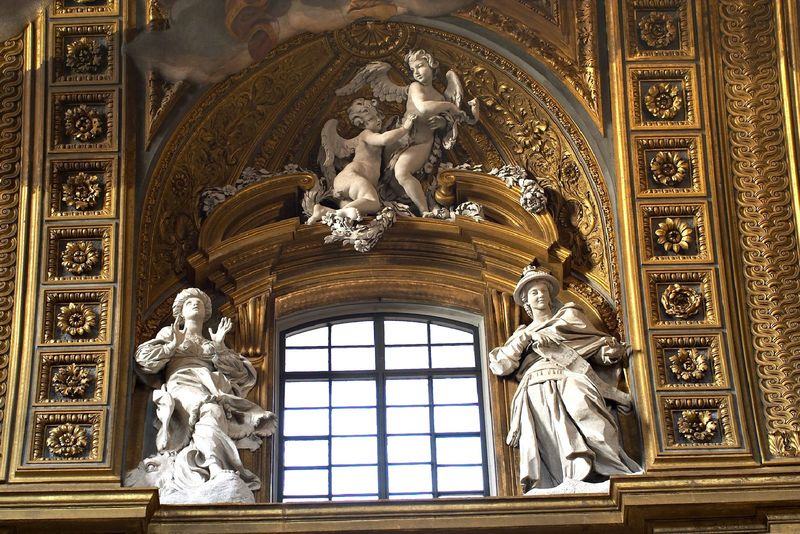
Titel: Stuckausstattung in Il Gesù in Rom
Künstler: Giovanni Battista Gaulli
Standort: Rom, Il Gesù (EU - I - Latium)
Schlagwörter: flügel, mann, weiß, wolken, frauen, blumen, damen, fenster, frau, hut, marmor, blüten, gebäude, rosen, schloss, wand, barock, hände, kirche, gewand, gold, girlande, engel, putte, putto, relief, bogen, kuppel, wehen, stuck, foto, fotografie, gewölbe, vergoldet, girlanden, fries, quadrate, skulpturen, plastiken, statuen, vatikan, gips, putten, reliefs, putti, unhang